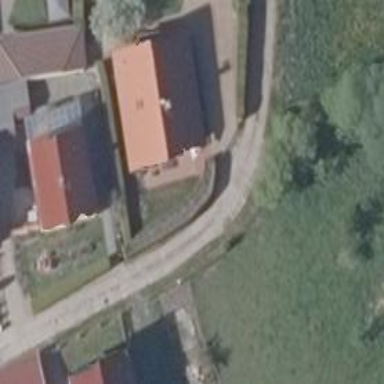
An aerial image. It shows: Residential road with concrete plates surface.